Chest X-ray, AP view. Patient: 45 years old, sex M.
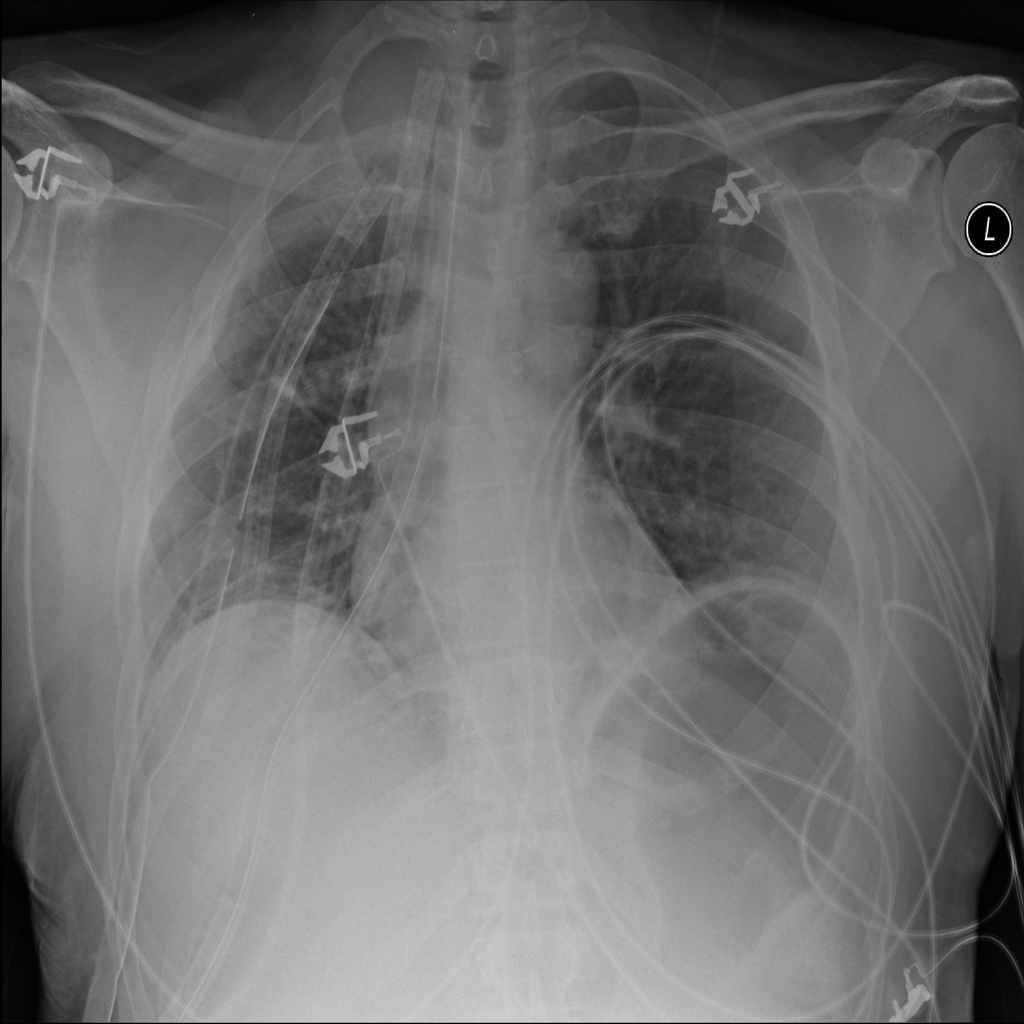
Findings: No Finding